Question: I want to define lambda layer to combine features with cross product, then merge those models,just like the fig. ,What should I do?

Test model_1, get 128 dimensions form dense, use 'pywt' get two 64 dimensions feature('cA,cD'), then return cA*cD //of course I want to combine two models ,but try model_1 first.
'''
from keras.models import Sequential,Model
from keras.layers import Input,Convolution2D,MaxPooling2D
from keras.layers.core import Dense,Dropout,Activation,Flatten,Lambda
import pywt
def myFunc(x):
(cA, cD) = pywt.dwt(x, 'db1')
# x=x*x
return cA*cD
batch_size=32
nb_classes=3
nb_epoch=20
img_rows,img_cols=200,200
img_channels=1
nb_filters=32
nb_pool=2
nb_conv=3
inputs=Input(shape=(1,img_rows,img_cols))
x=Convolution2D(nb_filters,nb_conv,nb_conv,border_mode='valid',
input_shape=(1,img_rows,img_cols),activation='relu')(inputs)
x=Convolution2D(nb_filters,nb_conv,nb_conv,activation='relu')(x)
x=MaxPooling2D(pool_size=(nb_pool,nb_pool))(x)
x=Dropout(0.25)(x)
x=Flatten()(x)
y=Dense(128,activation='relu')(x)
cross=Lambda(myFunc,output_shape=(64,))(y)
predictions=Dense(nb_classes,activation='softmax')(cross)
model = Model(input=inputs, output=predictions)
model.compile(loss='categorical_crossentropy',optimizer='adadelta',metrics=['accuracy'])
model.fit(X_train,Y_train,batch_size=batch_size,nb_epoch=nb_epoch,
verbose=1,validation_data=(X_test,Y_test))
'''
Sorry, can I ask a question about tensor?
'''
import tensorflow as tf
W1 = tf.Variable(np.array([[1,2],[3,4]]))
init = tf.global_variables_initializer()
sess = tf.Session()
sess.run(init)
array = W1.eval(sess)
print (array)
'''
That's right! However,
'''
from keras import backend as K
import numpy as np
kvar=K.variable(np.array([[1,2],[3,4]]))
K.eval(kvar)
print(kvar)
'''
I got '<CudaNdarrayType(float32, matrix)>' and 'kvar.eval()' I got 'b'CudaNdarray([[ 1. 2.]
[ 3. 4.]])''. I use keras, so how can I get array like tensorflow using keras?
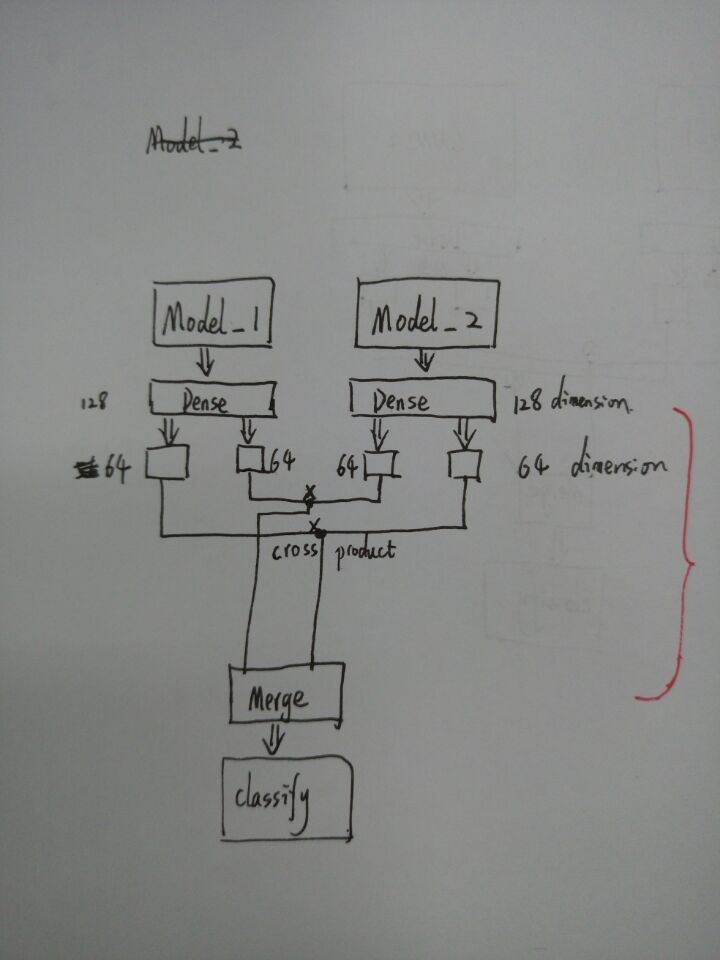
Answer: I would probaly duplicate the dense layers. Instead of having 2 layers with 128 units, have 4 layers with 64 units. The result is the same, but you will be able to perform the cross products better.
'''
from keras.models import Model
#create dense layers and store their output tensors, they use the output of models 1 and to as input
d1 = Dense(64, ....)(Model_1.output)
d2 = Dense(64, ....)(Model_1.output)
d3 = Dense(64, ....)(Model_2.output)
d4 = Dense(64, ....)(Model_2.output)
cross1 = Lambda(myFunc, output_shape=....)([d1,d4])
cross2 = Lambda(myFunc, output_shape=....)([d2,d3])
#I don't really know what kind of "merge" you want, so I used concatenate, there are Add, Multiply and others....
output = Concatenate()([cross1,cross2])
#use the "axis" attribute of the concatenate layer to define better which axis will be doubled due to the concatenation
model = Model([Model_1.input,Model_2.input], output)
'''
Now, for the lambda function:
'''
import keras.backend as K
def myFunc(x):
return x[0] * x[1]
'''